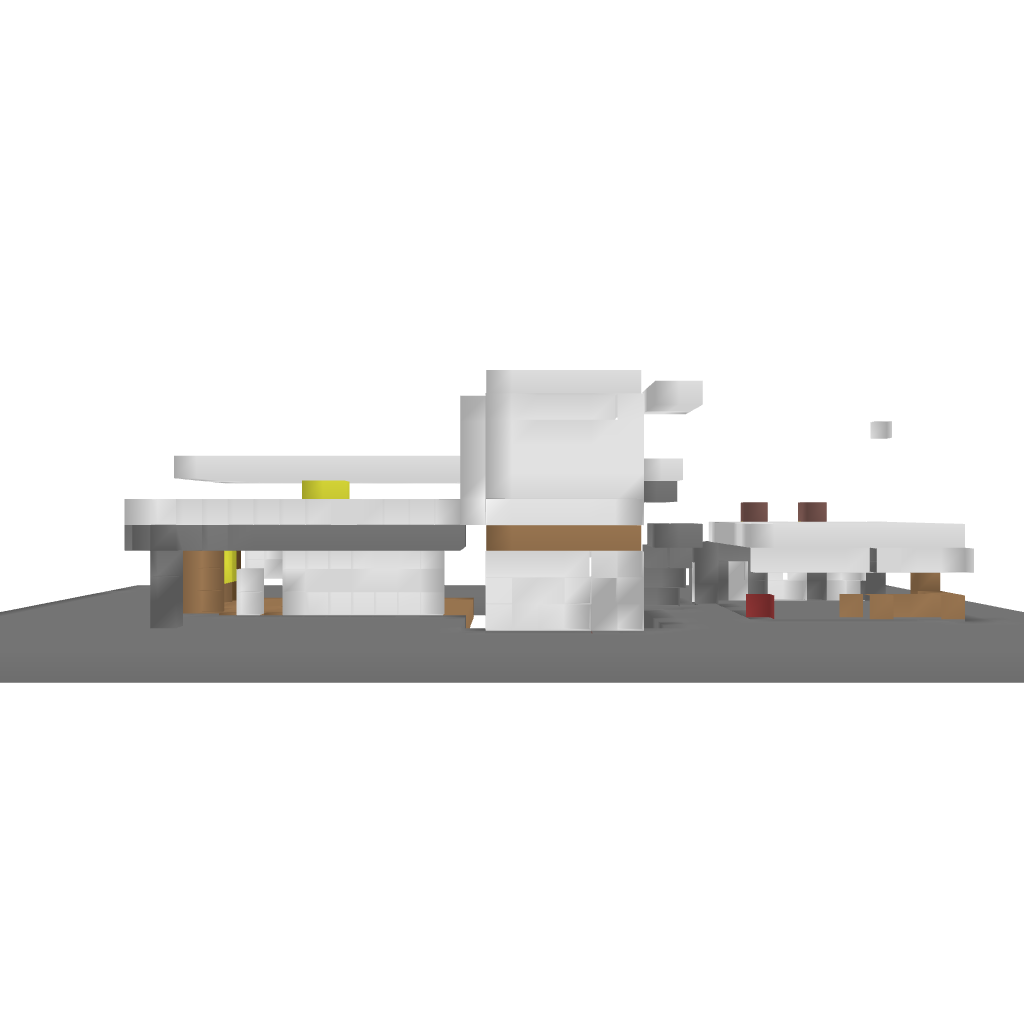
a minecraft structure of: Another modern villa bad low quality